Question: I am looking for a way to simply create a form in Objective-C. I tried to build one using a table view, but this one does not handle the return key correctly and does not look very apple-like. Is there a "right way" to do this?

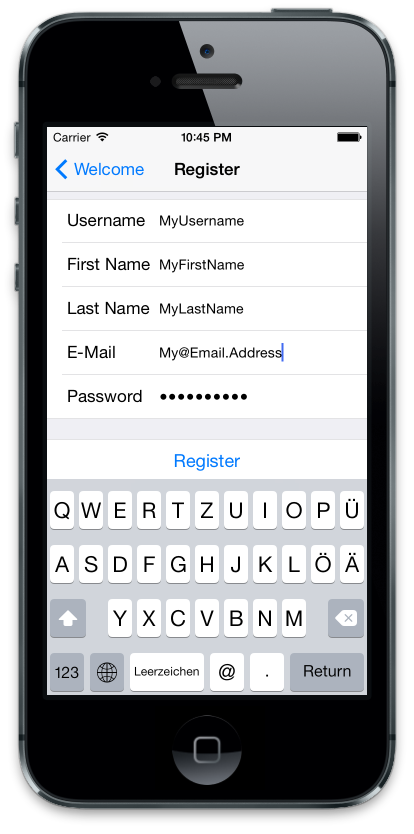
Answer: Table view is the best control for this. Create a custom cell with UITextField. Handle return key in you UITextField.